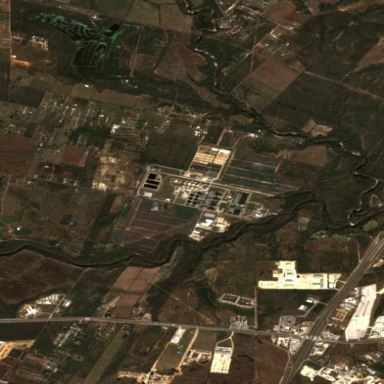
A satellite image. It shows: Wastewater plant.